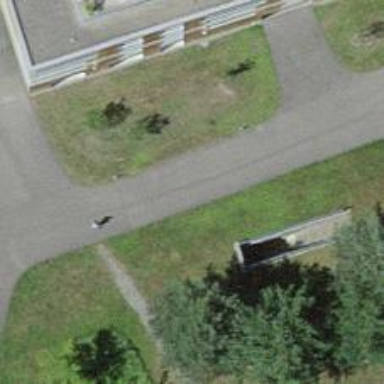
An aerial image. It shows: Asphalt path with excellent trail visibility.